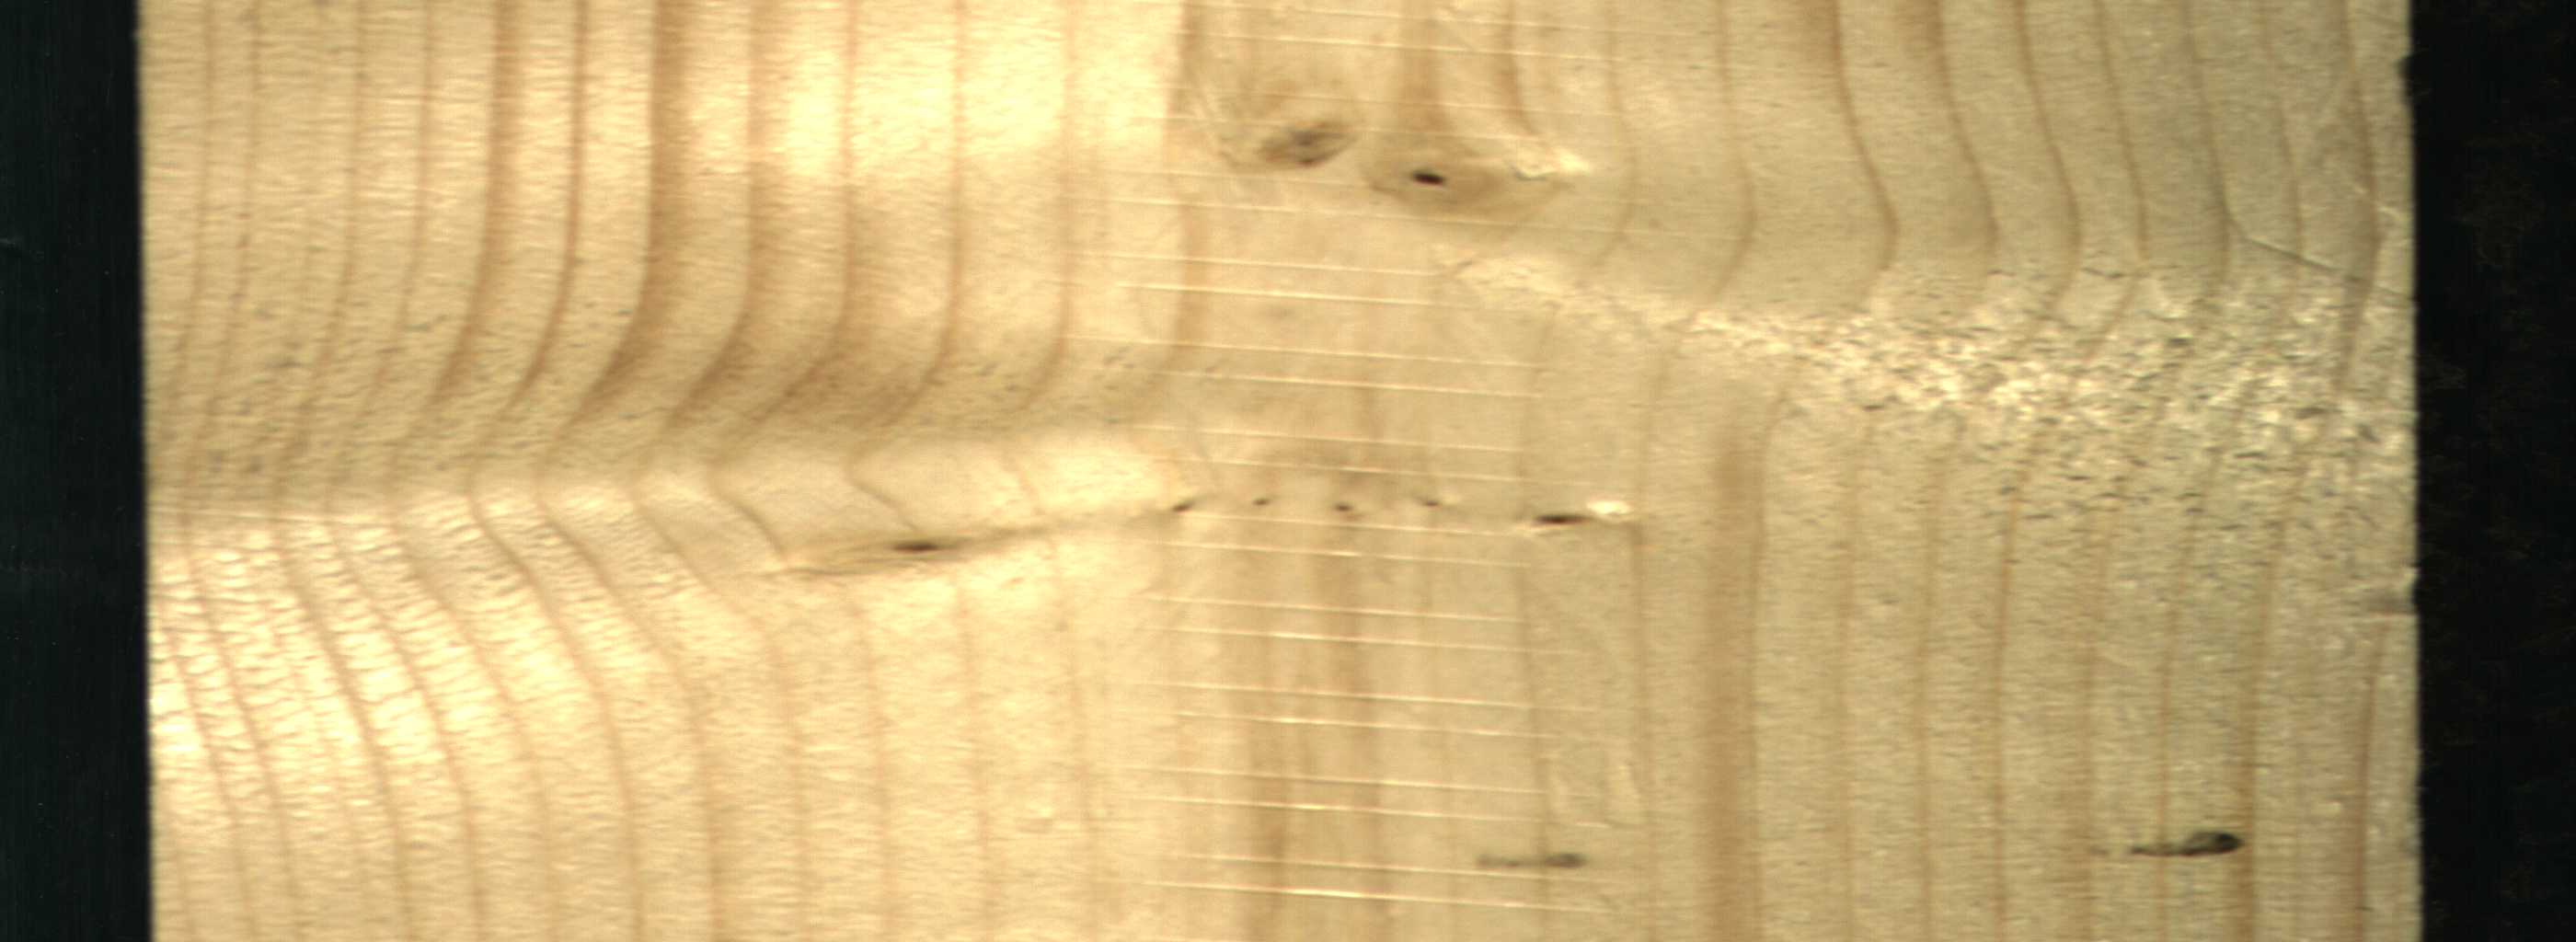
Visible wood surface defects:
Live_Knot
Live_Knot
Live_Knot
Live_Knot